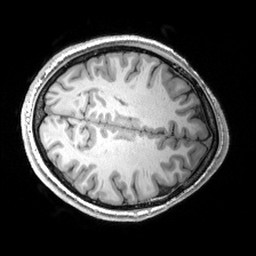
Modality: T1w
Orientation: axial
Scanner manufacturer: siemens
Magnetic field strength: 3 T
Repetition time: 2.53 s
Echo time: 0.00299 s